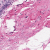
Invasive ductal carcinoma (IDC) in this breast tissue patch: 0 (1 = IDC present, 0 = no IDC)